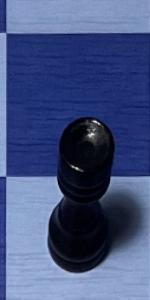
Label: Rook_Black